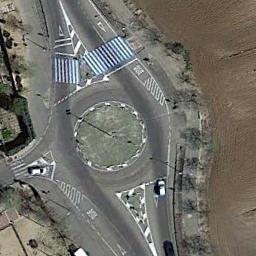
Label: roundabout